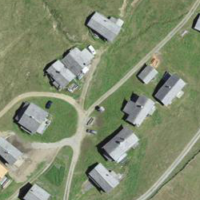
EUNIS habitat code: 26
Species observed at this site:
Dendrocopos major
Turdus viscivorus
Fringilla coelebs
Prunella collaris
Parus major
Pyrrhula pyrrhula